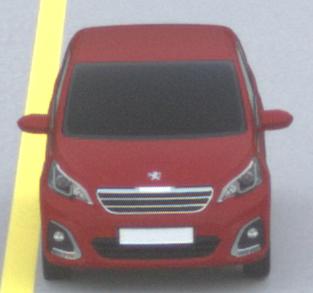
Make: Peugeot
Model: 108 1.0 VTi 68
Detailed model: 108
Model produced from: 2015/03
Model produced until: 2016/10
Doors: 3
Color: red
Road condition: dry road
Daytime: sunrise or sunset
Contrast: low contrast